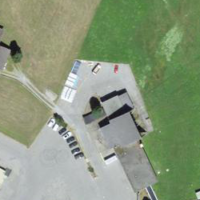
EUNIS habitat code: 26
Species observed at this site:
Motacilla alba